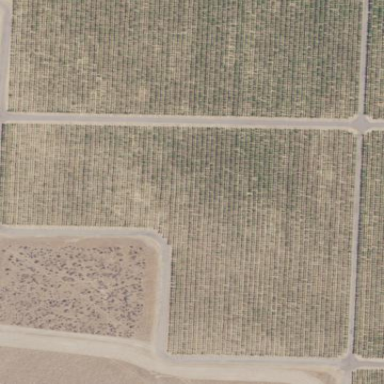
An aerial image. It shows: Vineyard growing grapes.